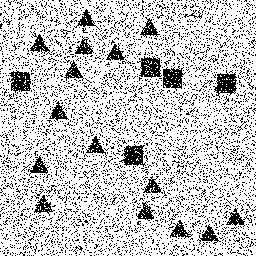
Squares: 5
Triangles: 15
Stars: 0
Total shapes: 20